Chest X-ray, PA view. Patient: 48 years old, sex F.
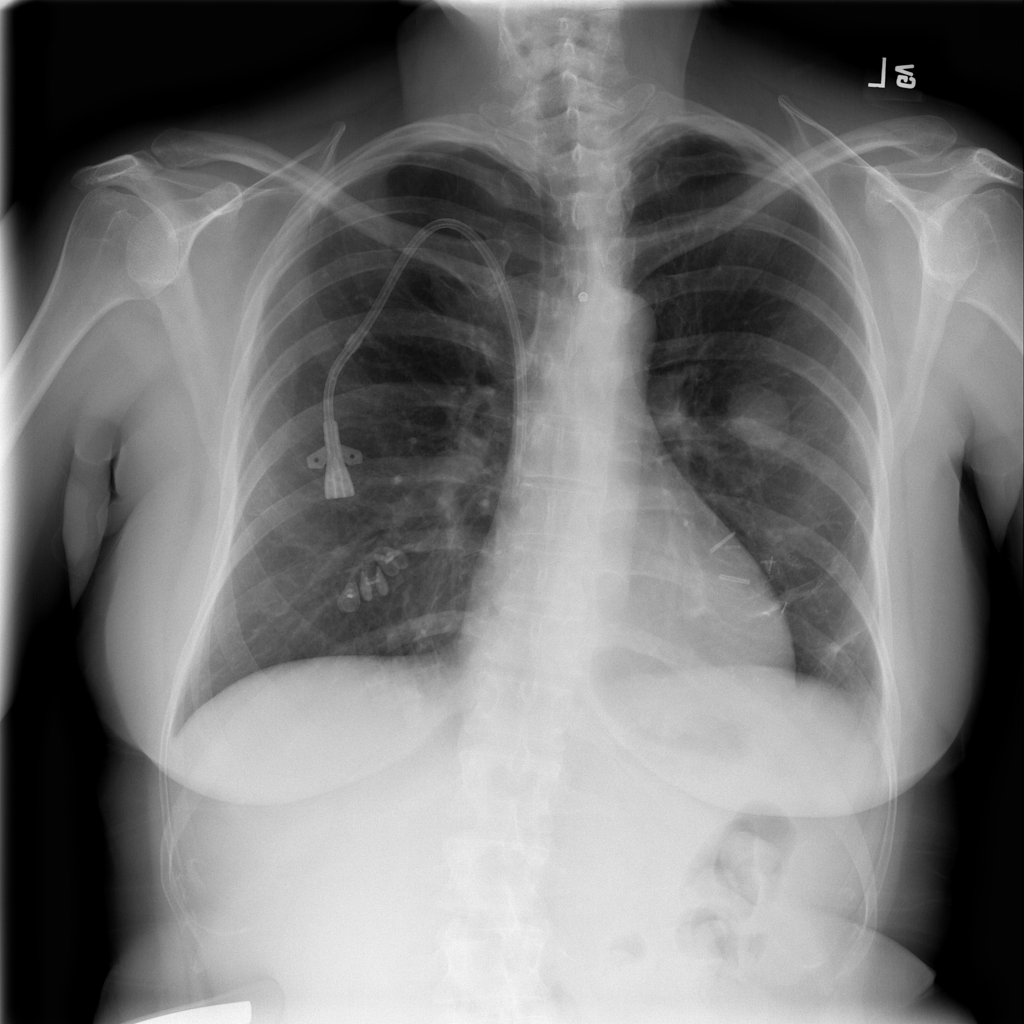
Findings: Consolidation, Nodule